Question: I've been struggling with this for a while, I have a menu for my website however I am having trouble with getting it to right align. I can get the main part of the menu to align but am having problems with getting the Sub menu to do the same.
This gives me this effect:

The HTML is:
'''
<div id="nav">
<ul>
<li><a >Home</a></li>
<li><a >Stuff</a></li>
<li><a >More Stuff</a></li>
<li><a >Suff with Sub stuff</a>
<ul>
<li><a >Sub thing 1</a></li>
<li><a >Sub thing 2</a></li>
</ul>
</li>
</ul>
'''
and the CSS is: ( I realise it may be a little messy due to me messing around to try to get it to right align)
'''
#nav{
height:30px;
width:100%;
position:relative;
top:-60px;
background:#5D2C2C;
}
#nav a{
font:"Lucida Sans Unicode", "Lucida Grande", sans-serif;
color:#CCC;
text-decoration:none;
}
#nav ul{
height:20px;
top: 5px;
margin:0px;
list-style:none;
position: relative;
text-align:right;
}
#nav ul li{
margin:5px;
display: inline;
position:relative;
height:20px;
height:20px;
padding-left:10px;
overflow:hidden;
}
#nav ul li ul li{
list-style: none;
position:relative;
float:left;
width: 200px;
height:20px;
margin:0;
background:#5D2C2C;
}
#nav ul li ul{
height:20px;
padding: 0 0px 0 0px;
position:relative;
margin: 0 0 0 0;
width: 200px;
}
#nav ul li:hover{
background:#900;
overflow:visible;
}
#nav ul li ul li:hover{
background:#000;
overflow:visible;
}
'''
any help will be appreciated
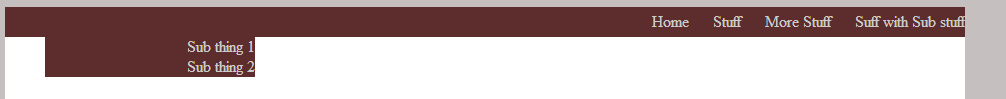
Answer: ...or you can try using absolute positioning for the sub element like:
'''
#nav ul li ul{
position:absolute;
right:0px;
top:25px;
}
'''